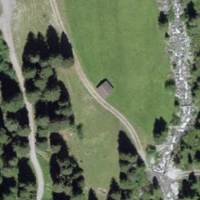
EUNIS habitat code: 23
Species observed at this site:
Eriophorum angustifolium